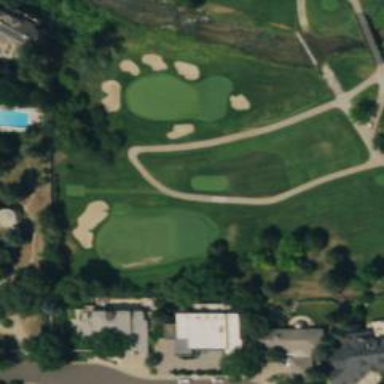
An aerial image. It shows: Well-maintained path primarily used as golf cart path.